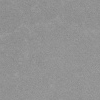
Atmospheric dust classification: dusty